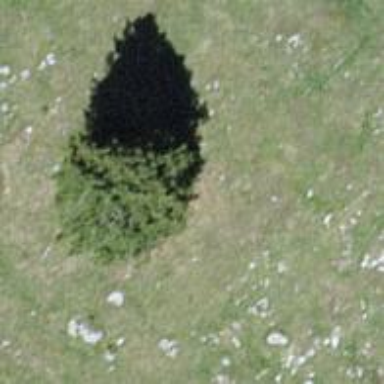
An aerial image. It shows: Needle-leaved tree in its natural environment.